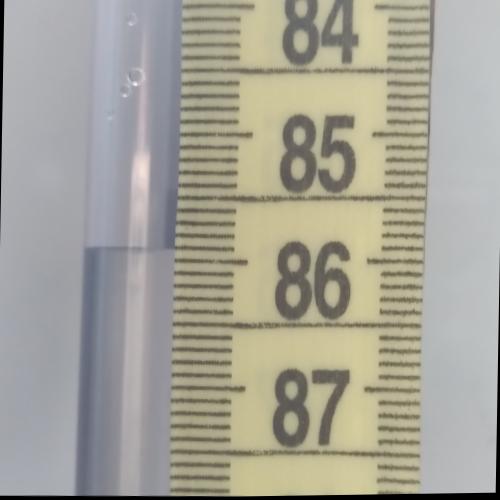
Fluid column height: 85.9 cm